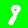
Digit: 8